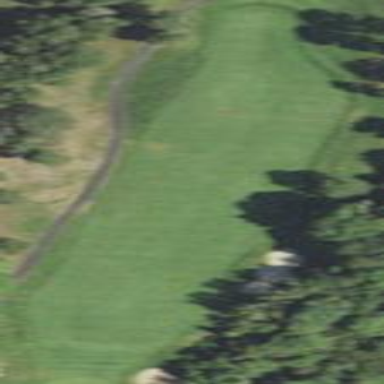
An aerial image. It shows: Grassy area designated as golf fairway.